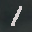
Label: 1